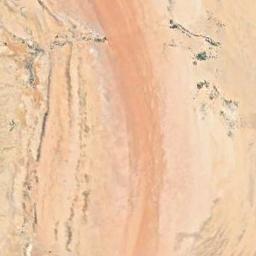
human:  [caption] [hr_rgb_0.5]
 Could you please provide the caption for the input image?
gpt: There are many lines in the desert .

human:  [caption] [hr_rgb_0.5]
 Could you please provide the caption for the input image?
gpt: The desert is with half of white sand and half of yellow sand .

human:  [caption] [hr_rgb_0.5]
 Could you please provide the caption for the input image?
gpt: The light yellow desert covers the white bare land .

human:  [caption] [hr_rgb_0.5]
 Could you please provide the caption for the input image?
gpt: The desert has yellow sand and some transverse sand ridges .

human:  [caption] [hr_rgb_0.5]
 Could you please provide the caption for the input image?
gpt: A desert covered with sand and some bare land .